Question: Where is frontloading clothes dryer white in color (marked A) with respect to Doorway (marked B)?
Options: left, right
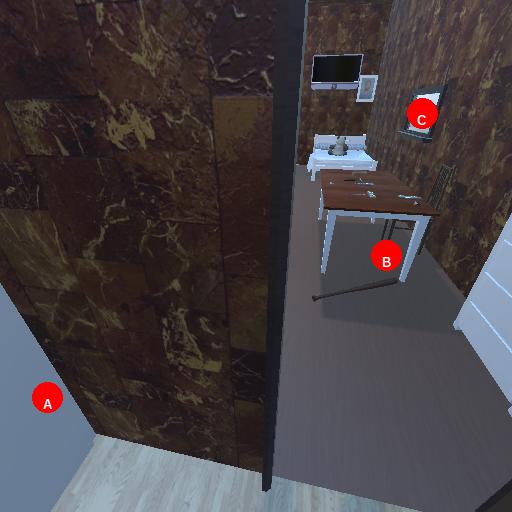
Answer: left